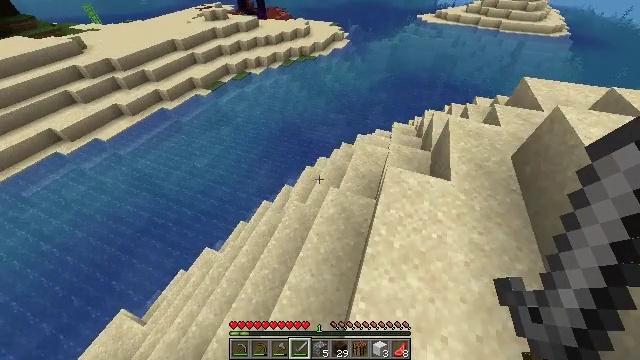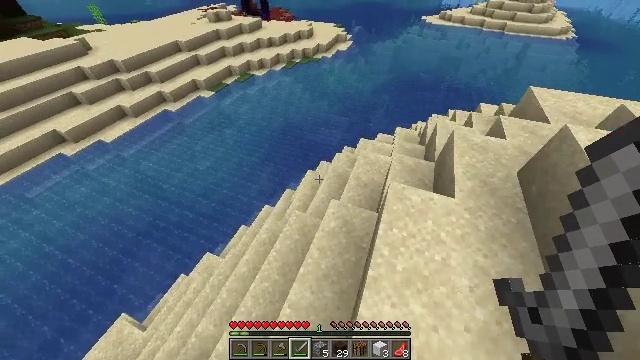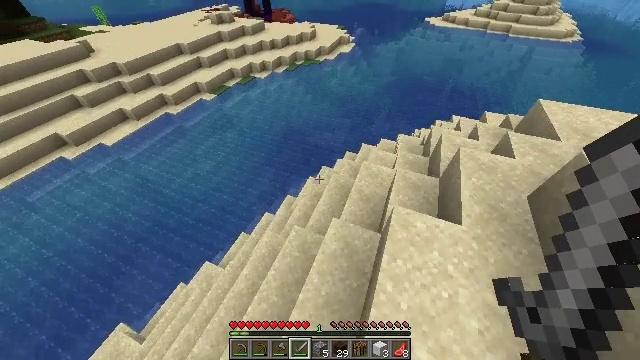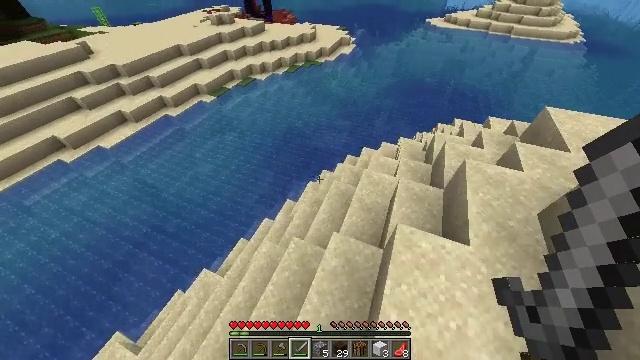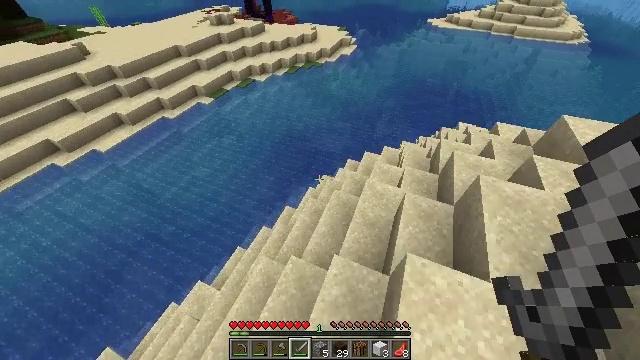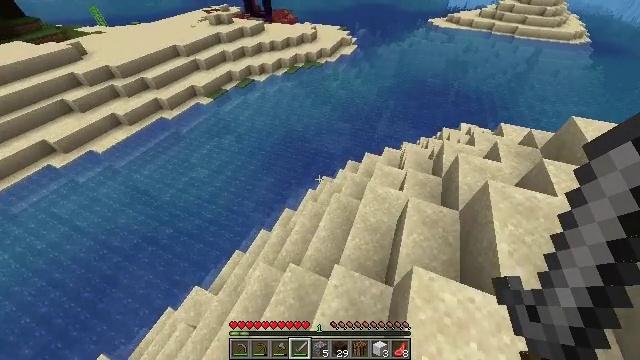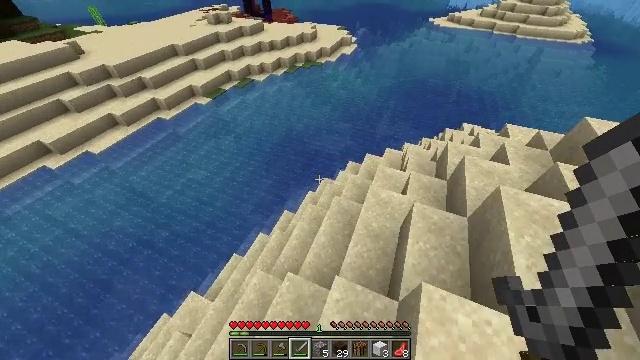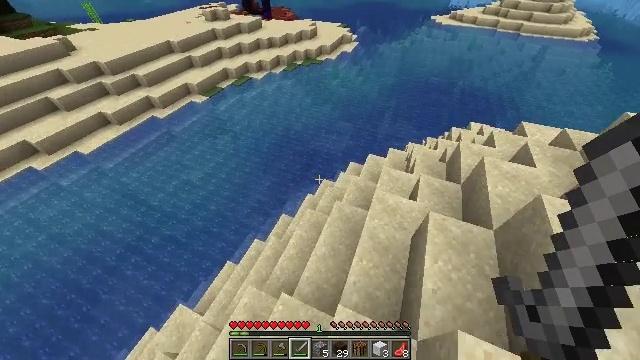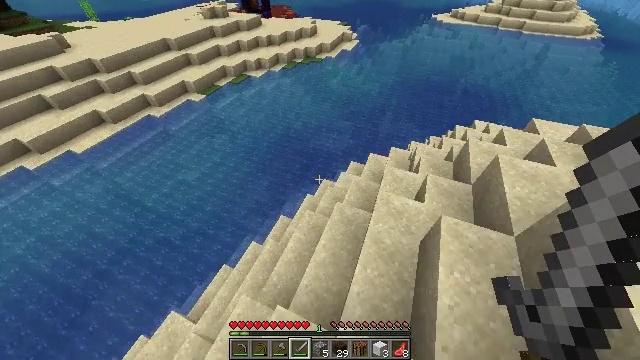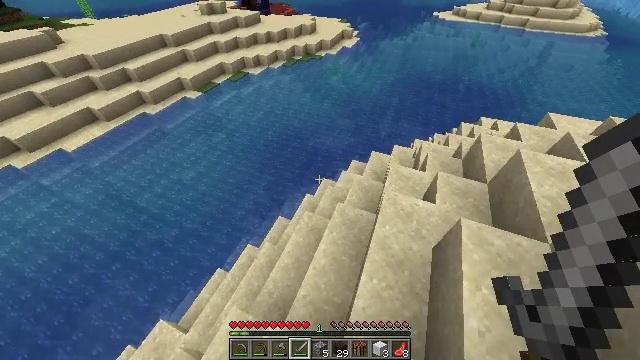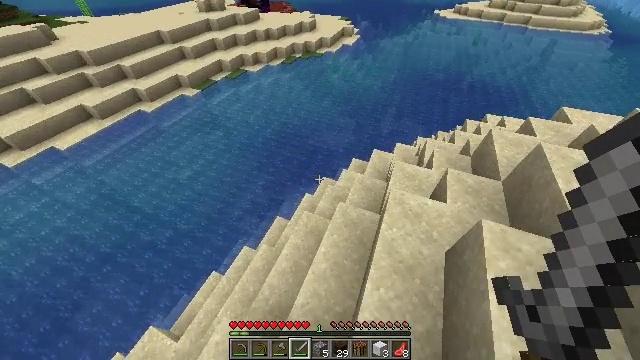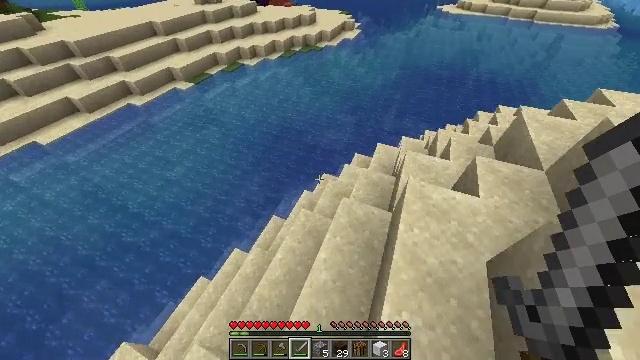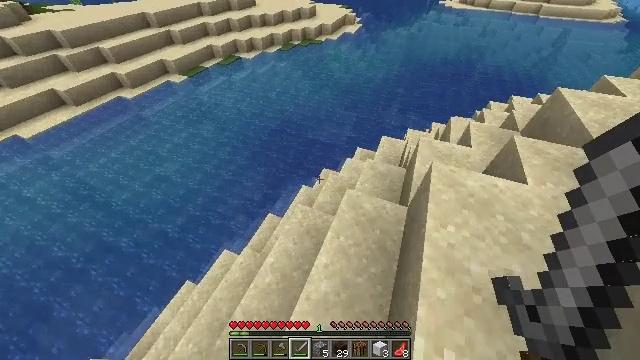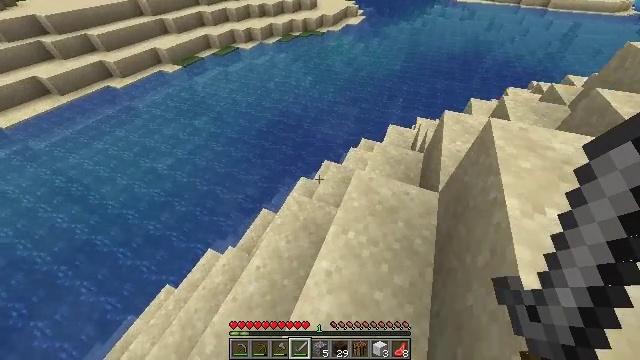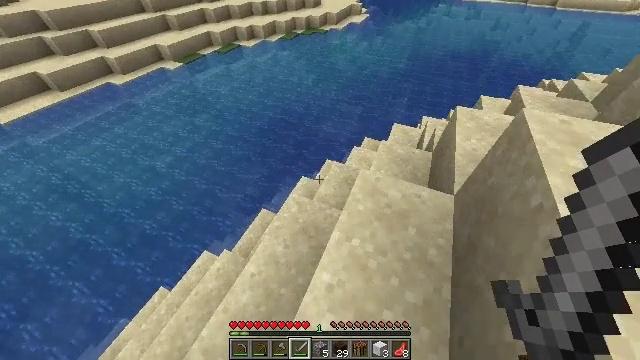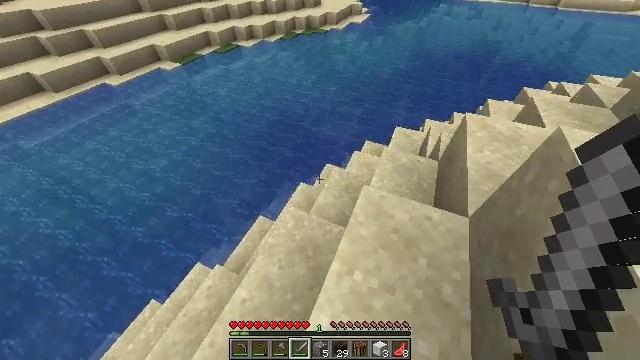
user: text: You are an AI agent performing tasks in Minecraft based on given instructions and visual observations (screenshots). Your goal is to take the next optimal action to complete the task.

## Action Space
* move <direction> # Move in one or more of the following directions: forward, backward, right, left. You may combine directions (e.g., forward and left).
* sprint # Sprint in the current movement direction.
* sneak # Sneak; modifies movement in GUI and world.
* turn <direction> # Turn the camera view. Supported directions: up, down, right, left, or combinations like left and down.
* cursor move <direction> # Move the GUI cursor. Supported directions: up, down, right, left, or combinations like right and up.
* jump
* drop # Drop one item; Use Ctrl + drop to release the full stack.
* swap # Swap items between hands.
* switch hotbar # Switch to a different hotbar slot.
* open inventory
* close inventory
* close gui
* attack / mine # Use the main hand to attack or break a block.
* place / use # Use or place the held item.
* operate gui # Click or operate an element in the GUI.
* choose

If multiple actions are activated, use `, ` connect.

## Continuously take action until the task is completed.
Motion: motion action
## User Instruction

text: Break the sand block.
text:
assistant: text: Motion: move forward, sprint, jump
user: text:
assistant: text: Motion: move forward, sprint, jump
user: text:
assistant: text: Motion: move forward, sprint, jump
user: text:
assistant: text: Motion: move forward, sprint, jump
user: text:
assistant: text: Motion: move forward, sprint, jump
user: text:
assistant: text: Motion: move forward, sprint, jump
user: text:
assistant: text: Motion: move forward, sprint, jump
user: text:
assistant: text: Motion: move forward, sprint, jump
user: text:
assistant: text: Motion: move forward, sprint, jump
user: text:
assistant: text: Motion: move forward, sprint, jump
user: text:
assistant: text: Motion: move forward, sprint, jump
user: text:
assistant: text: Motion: move forward, sprint, jump
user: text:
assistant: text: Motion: move forward, sprint, jump
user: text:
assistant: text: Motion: move forward, sprint, jump
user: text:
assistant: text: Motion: move forward, sprint, jump
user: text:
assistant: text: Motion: move forward, sprint, jump
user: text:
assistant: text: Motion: move forward, sprint, jump
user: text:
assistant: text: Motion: move forward, sprint, jump
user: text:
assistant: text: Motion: move forward, sprint, jump
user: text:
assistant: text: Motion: move forward, sprint, jump
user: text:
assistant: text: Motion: move forward, sprint, jump
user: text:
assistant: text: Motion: move forward, sprint, jump
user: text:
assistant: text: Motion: move forward, sprint, jump
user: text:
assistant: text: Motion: move forward, sprint, jump
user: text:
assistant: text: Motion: move forward, sprint, jump
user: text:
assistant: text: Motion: move forward, sprint, jump
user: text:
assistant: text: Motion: move forward, sprint, turn left, jump
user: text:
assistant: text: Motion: move forward, sprint, turn left, jump
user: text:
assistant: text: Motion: move forward, sprint, turn left, jump
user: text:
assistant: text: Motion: move forward, sprint, jump